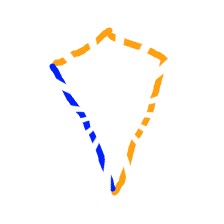
Shape: kite